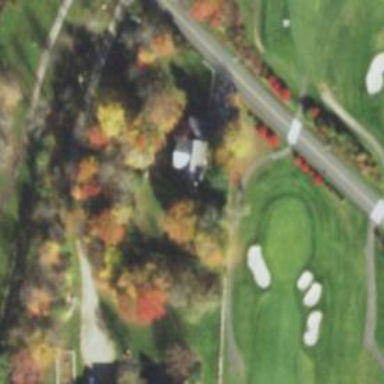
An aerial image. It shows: Path used for both walking and golf.